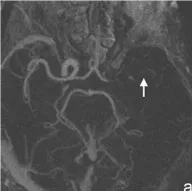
CT imaging of the patient. (a, b) Reconstructed CT angiography revealed nearly total occlusion of left proximal middle cerebral artery (marked by the arrows).
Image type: radiology (ct)